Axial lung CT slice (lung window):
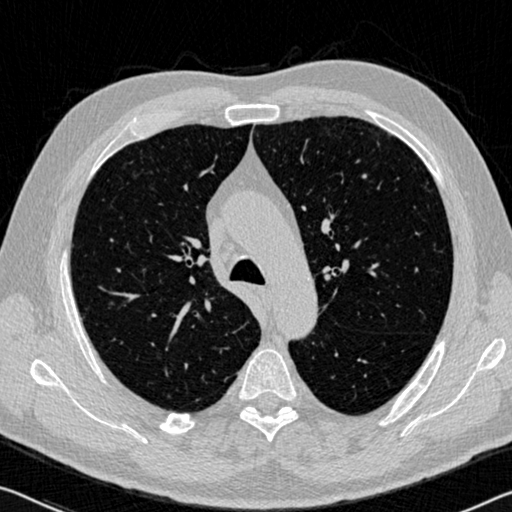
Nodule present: no